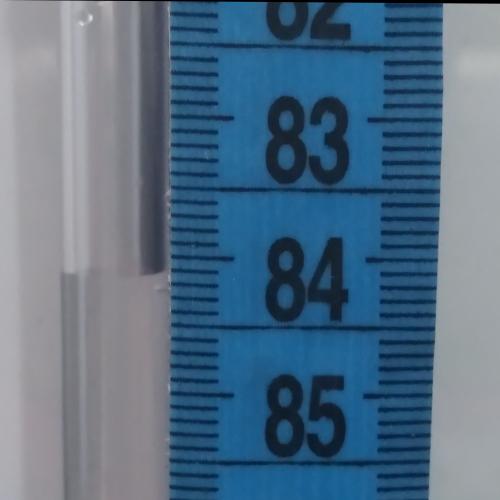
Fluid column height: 84.1 cm